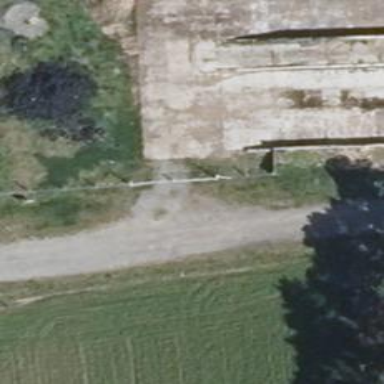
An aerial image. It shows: Driveway.